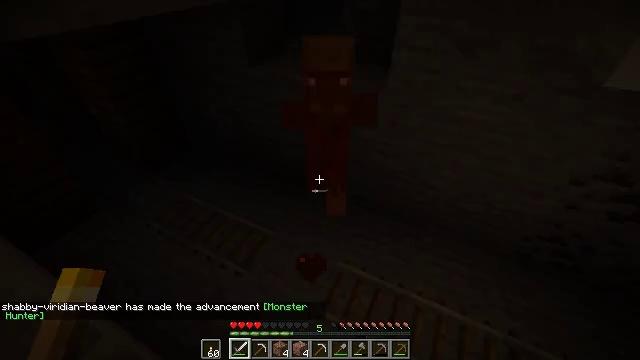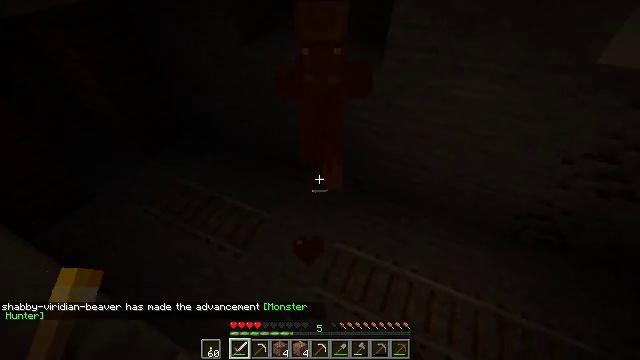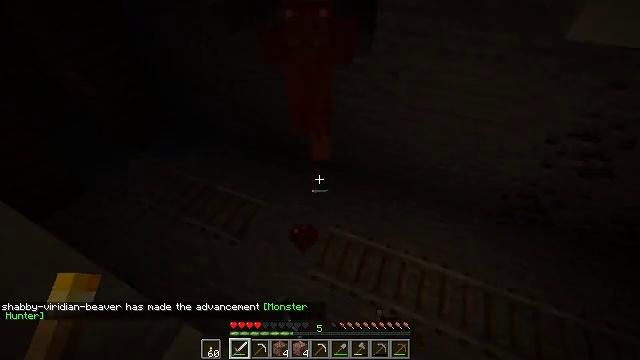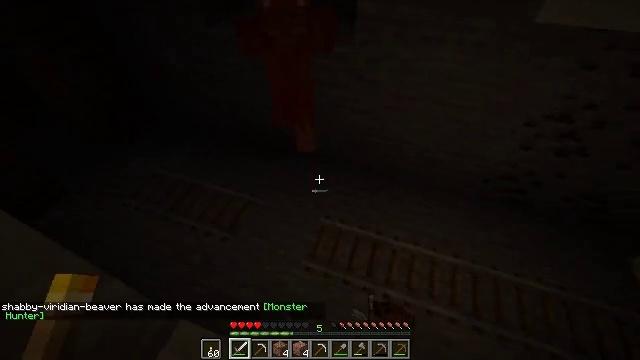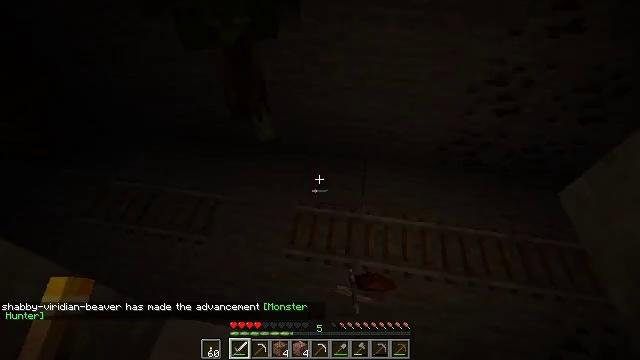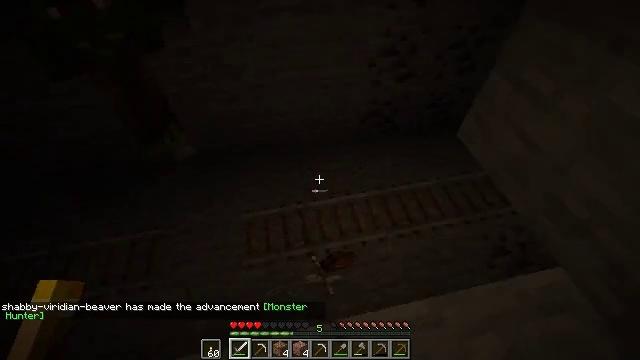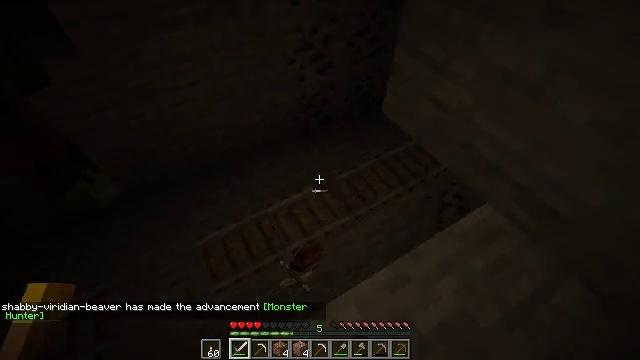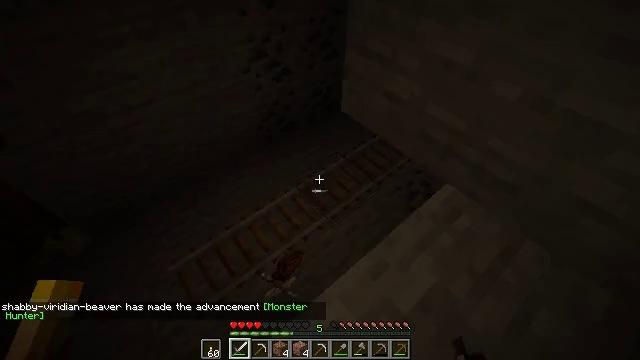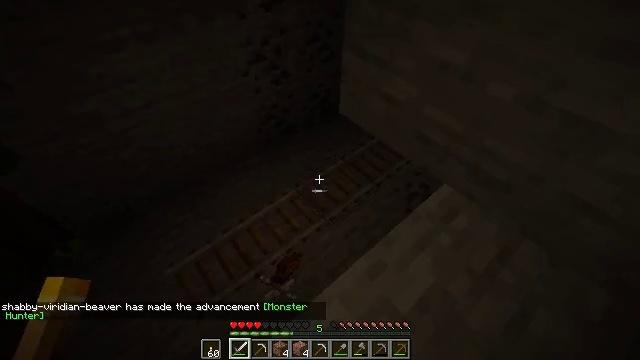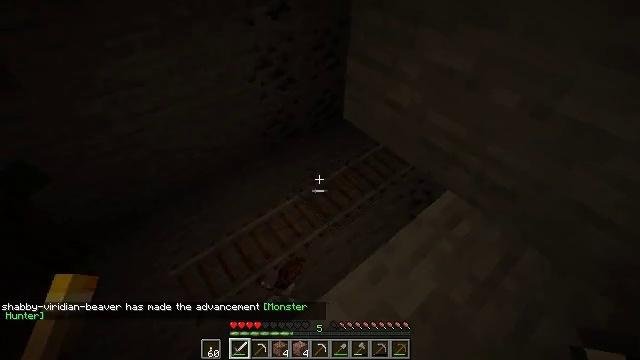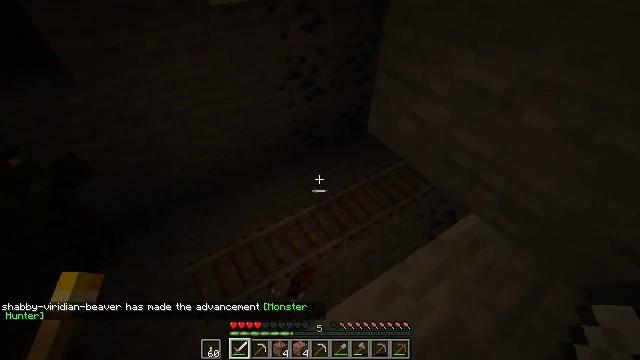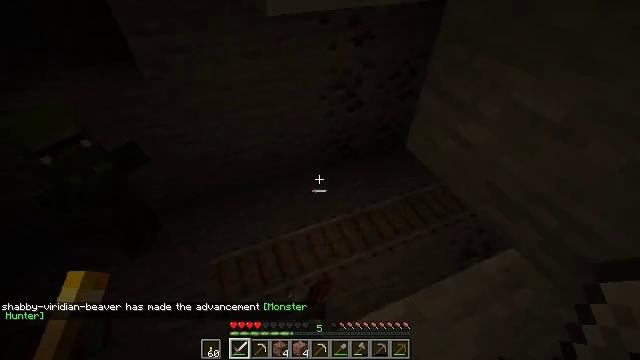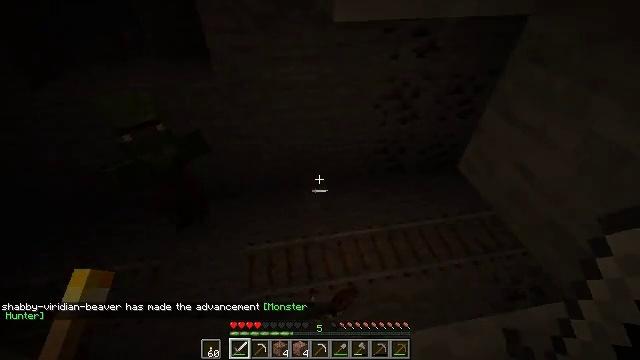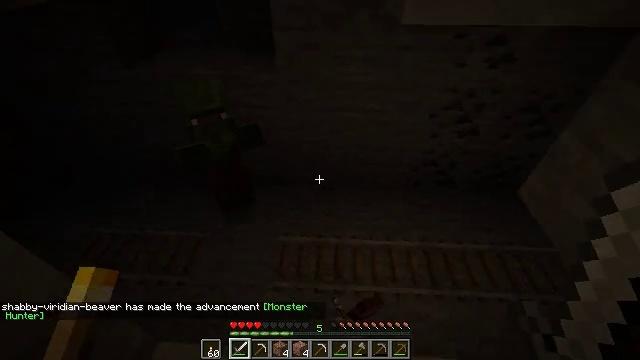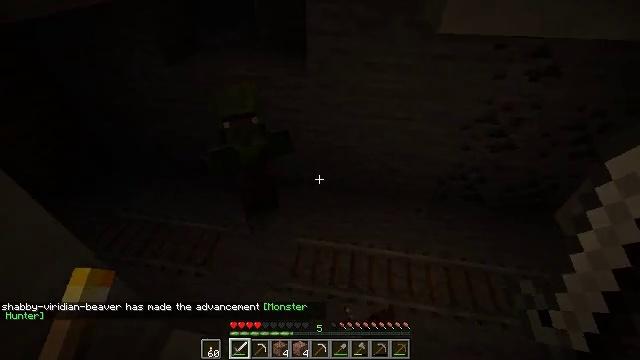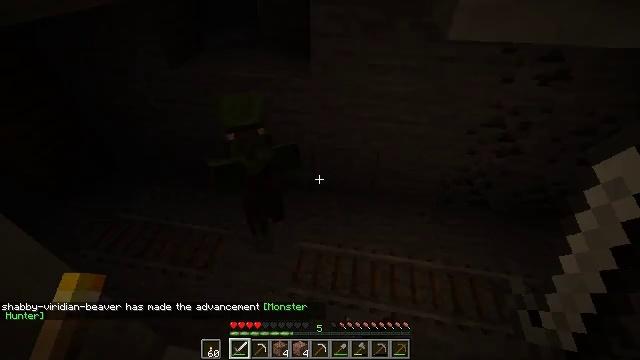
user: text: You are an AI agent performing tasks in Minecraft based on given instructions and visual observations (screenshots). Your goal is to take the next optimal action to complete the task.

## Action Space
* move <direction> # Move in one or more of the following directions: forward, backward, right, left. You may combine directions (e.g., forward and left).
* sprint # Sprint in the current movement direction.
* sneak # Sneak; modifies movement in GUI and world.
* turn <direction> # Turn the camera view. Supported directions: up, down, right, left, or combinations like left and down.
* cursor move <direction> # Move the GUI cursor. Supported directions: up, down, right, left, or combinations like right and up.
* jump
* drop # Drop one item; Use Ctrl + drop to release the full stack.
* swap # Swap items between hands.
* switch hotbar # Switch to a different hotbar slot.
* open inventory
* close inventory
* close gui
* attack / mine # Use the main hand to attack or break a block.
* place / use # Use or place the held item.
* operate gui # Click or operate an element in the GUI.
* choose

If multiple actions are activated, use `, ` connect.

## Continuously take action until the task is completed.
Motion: motion action
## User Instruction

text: Kill undead mobs.
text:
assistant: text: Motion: move back, sneak, turn right and down, attack / mine
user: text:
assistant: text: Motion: move back, sneak, turn right and down
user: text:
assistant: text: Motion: move back, sneak, turn right and down
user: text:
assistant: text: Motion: move back, sneak, turn right and down
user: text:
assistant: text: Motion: move back, sneak, turn right
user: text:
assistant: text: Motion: sneak, turn right
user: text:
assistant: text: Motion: sneak, turn right and up
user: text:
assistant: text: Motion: sneak
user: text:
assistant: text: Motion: sneak, turn left and up
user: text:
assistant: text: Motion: sneak, turn left and up
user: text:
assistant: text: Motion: sneak, turn left and up
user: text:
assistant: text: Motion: sneak, turn left and up
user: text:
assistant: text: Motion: sneak, turn left
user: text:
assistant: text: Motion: move forward, sneak, turn left
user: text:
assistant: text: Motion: move forward, sneak
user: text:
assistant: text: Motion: move forward, sneak, turn left
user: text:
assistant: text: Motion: move forward, sneak, turn left
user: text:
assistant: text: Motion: move forward, sneak, turn left and down
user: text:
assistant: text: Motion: sneak, turn left
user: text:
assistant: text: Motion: sneak, turn left
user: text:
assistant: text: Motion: sneak, attack / mine
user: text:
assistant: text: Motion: sneak, attack / mine
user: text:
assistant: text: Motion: sneak
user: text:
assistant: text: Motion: sneak
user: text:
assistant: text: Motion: sneak, attack / mine
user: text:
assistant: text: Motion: sneak, attack / mine